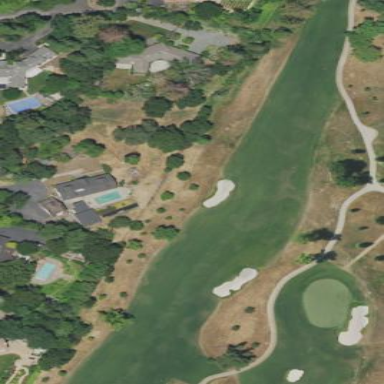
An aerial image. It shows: Rough area in golf course.